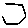
Label: hexagon